Interaction volume radius: 10 \u00c5
Interaction volume height: 25 \u00c5
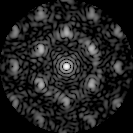
Disorder parameter: 0.4897